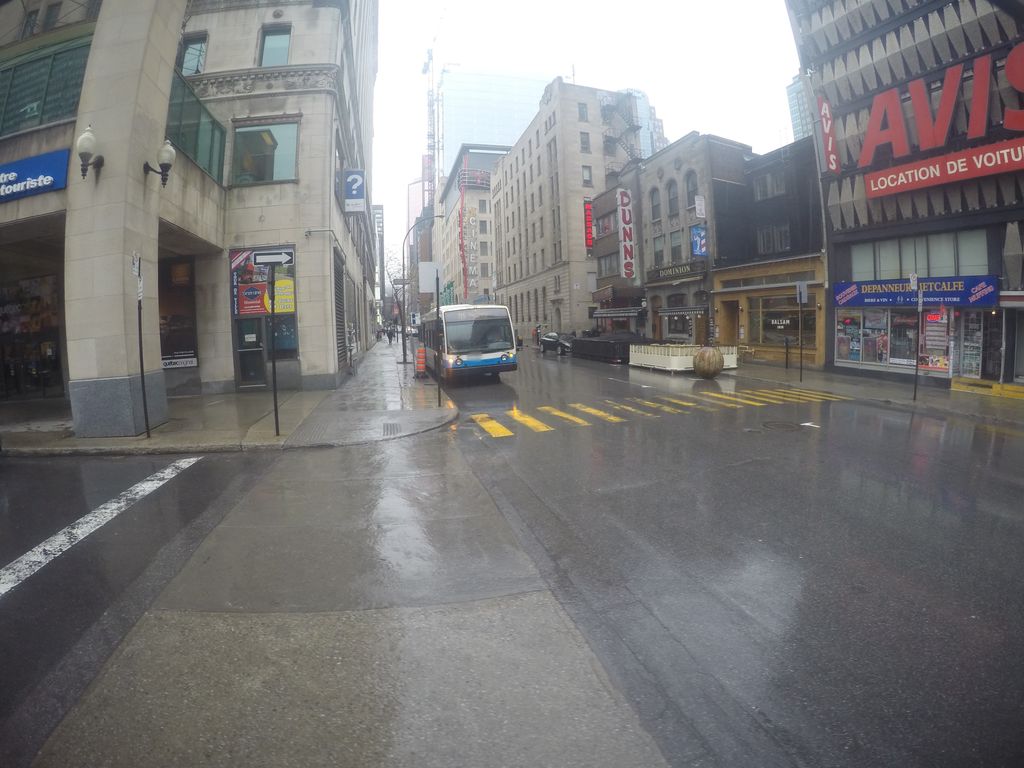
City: montreal